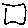
Label: square